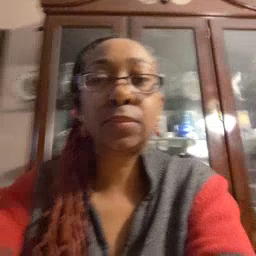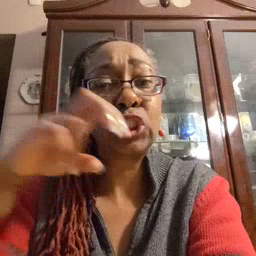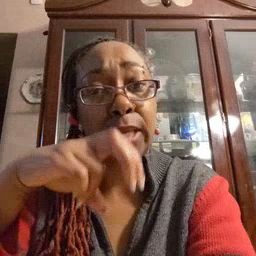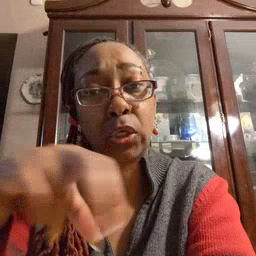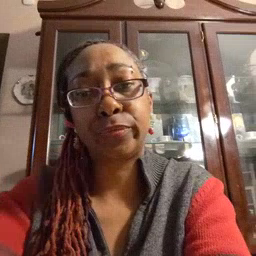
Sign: chair